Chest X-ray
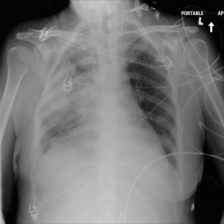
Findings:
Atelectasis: negative
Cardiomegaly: negative
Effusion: positive
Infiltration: negative
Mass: negative
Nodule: negative
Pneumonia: negative
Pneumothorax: negative
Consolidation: negative
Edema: negative
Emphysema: negative
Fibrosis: negative
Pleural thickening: negative
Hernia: negative